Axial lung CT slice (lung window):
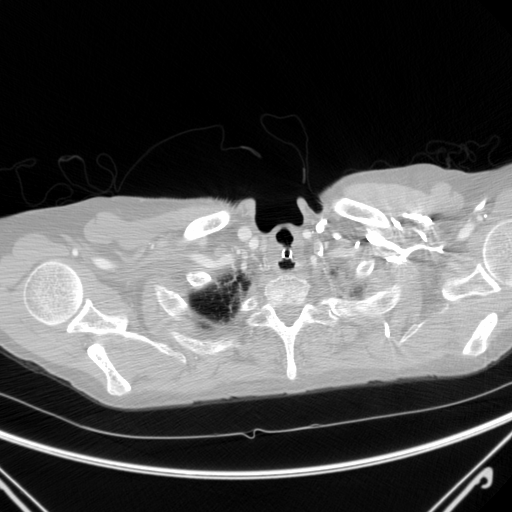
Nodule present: no